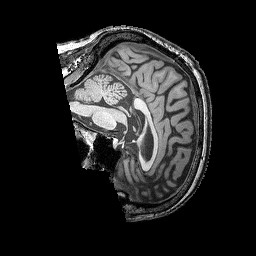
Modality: T1w
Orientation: sagittal
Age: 56
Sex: male
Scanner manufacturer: siemens
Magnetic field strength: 3 T
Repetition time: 2.25 s
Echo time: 0.00415 s